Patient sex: M
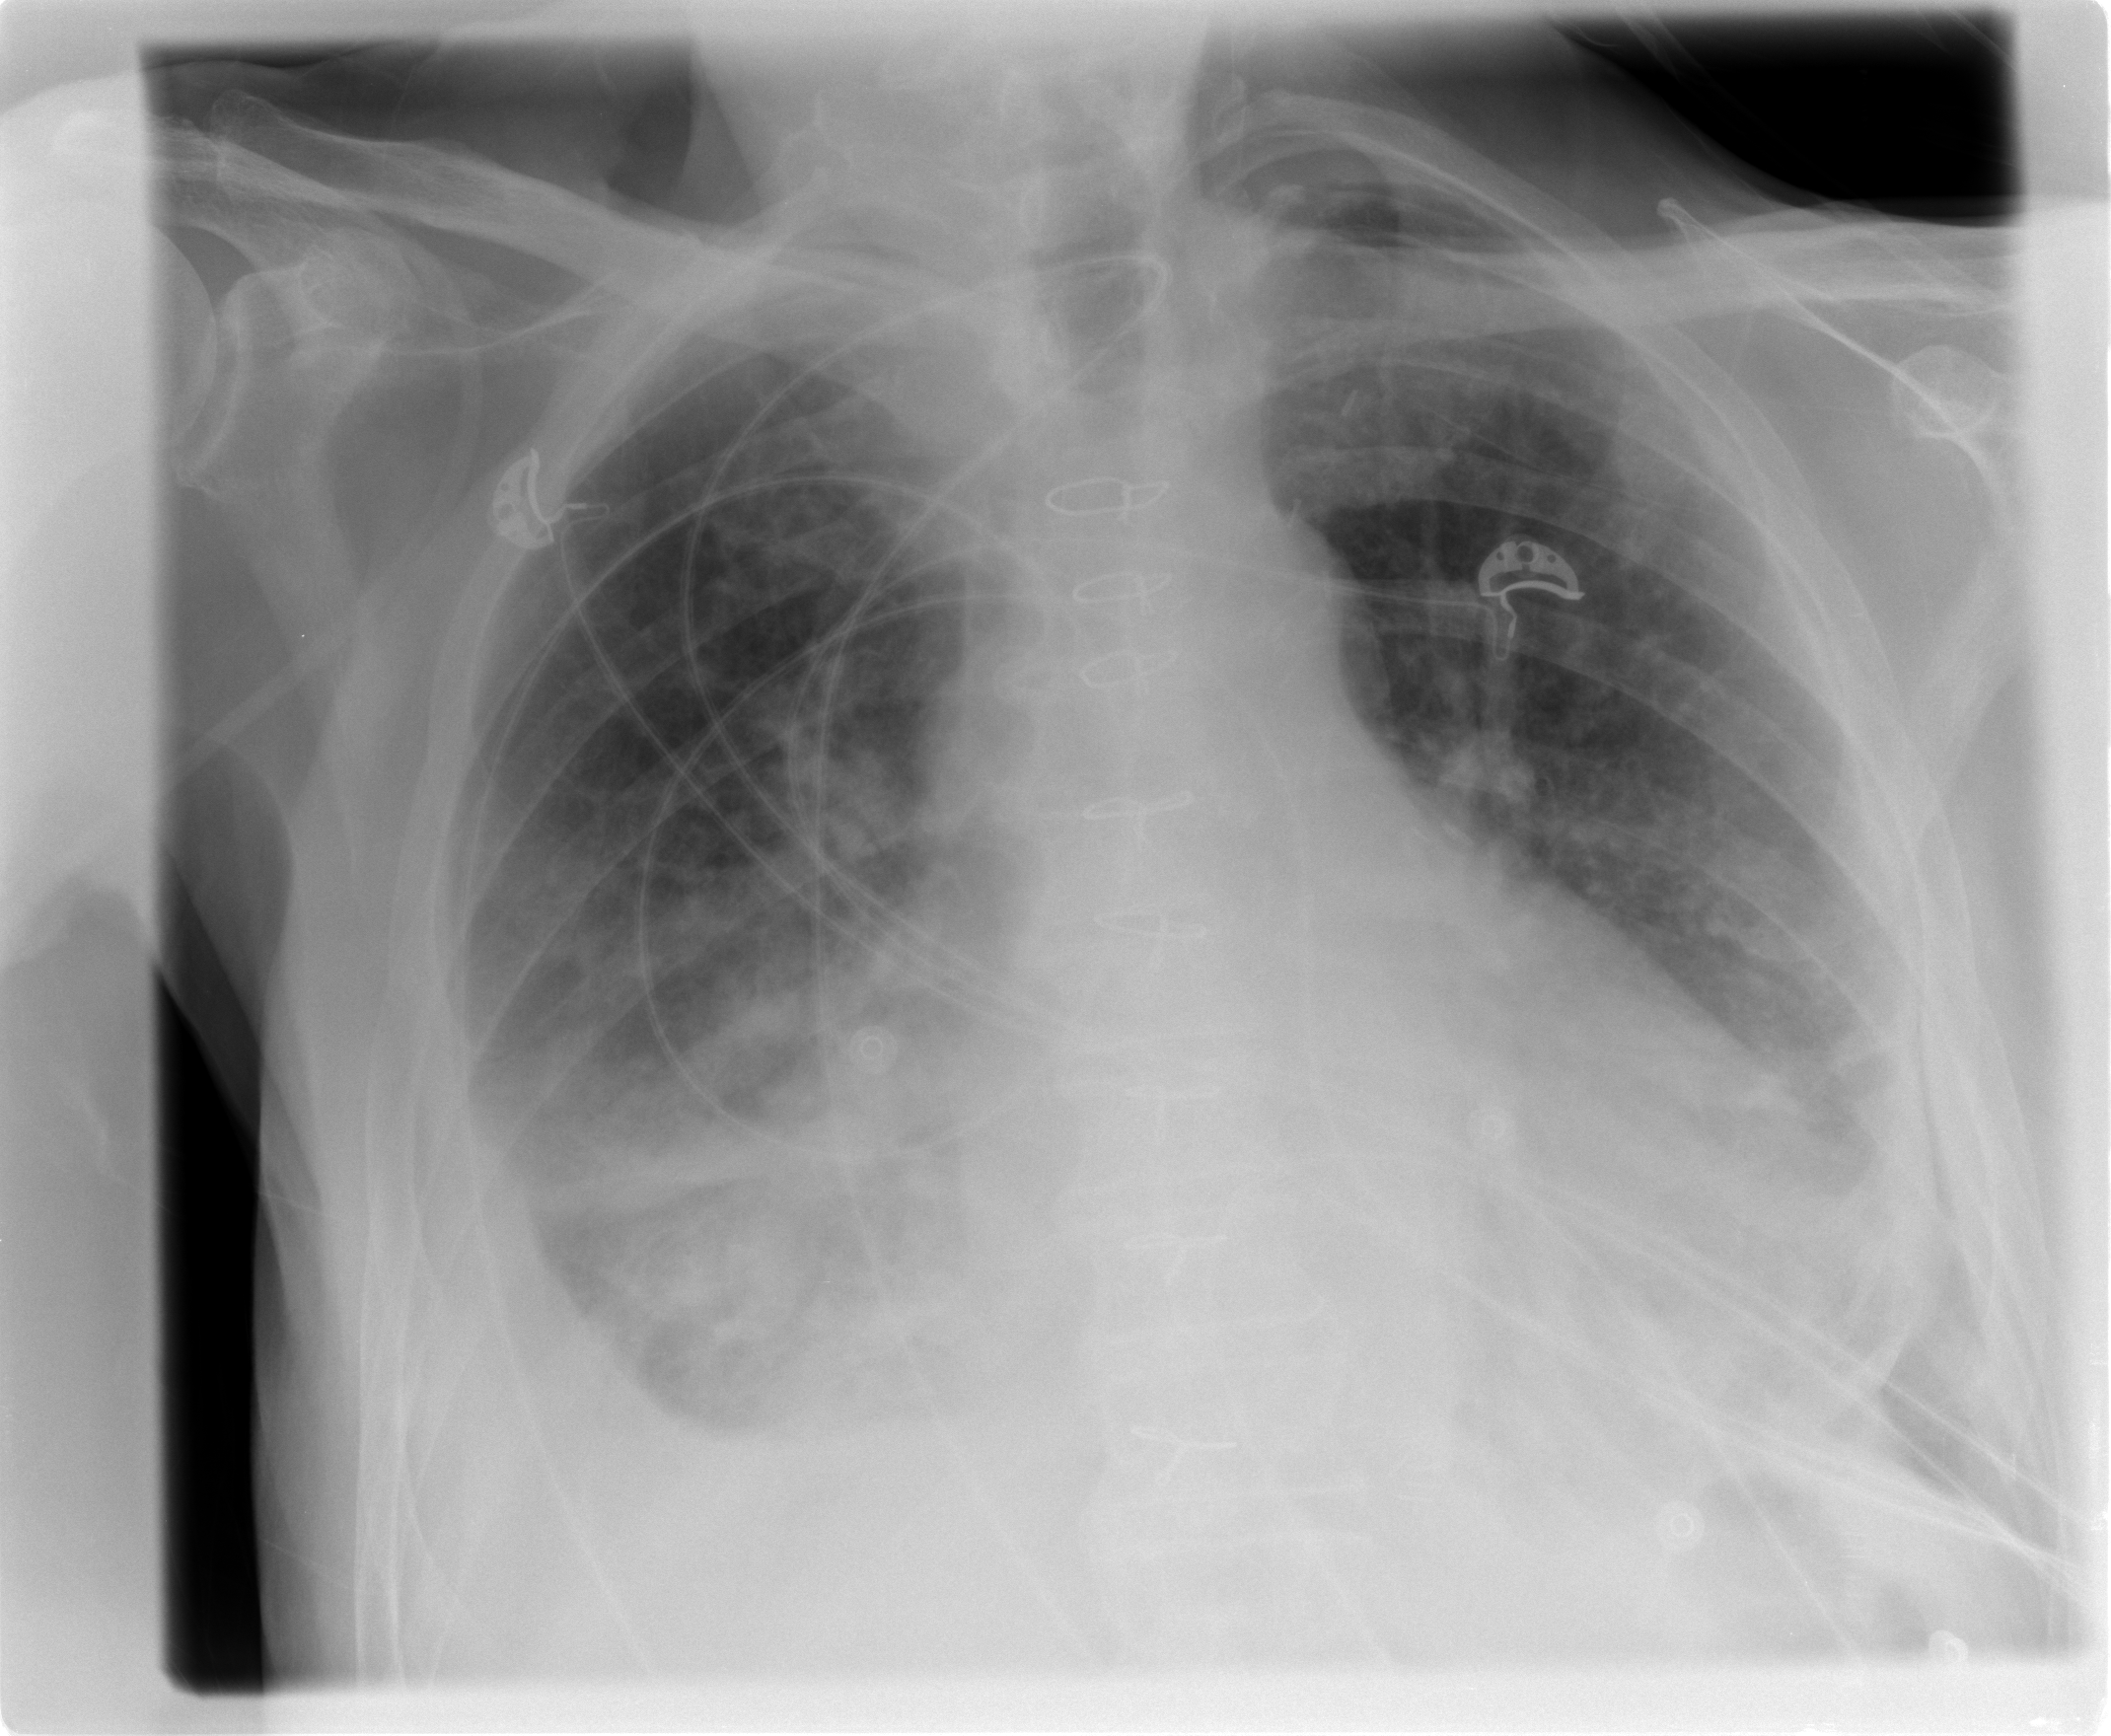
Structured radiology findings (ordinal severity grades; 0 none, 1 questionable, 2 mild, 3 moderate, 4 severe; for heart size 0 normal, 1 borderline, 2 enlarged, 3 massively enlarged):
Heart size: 2
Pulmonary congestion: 2
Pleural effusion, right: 3
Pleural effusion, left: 1
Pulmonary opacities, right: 2
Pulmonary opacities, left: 0
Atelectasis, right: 3
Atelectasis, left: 2